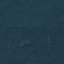
Land use / land cover class: Forest